Question: I want to make a horizontal bar chart in a web-page using php,mysql,javascript,css,html and 'wamp server',editor: 'Macromedia Dreamweaver',browser: 'Mozilla Firefox';
---
i want to read data(semister results) from table,and display data through bar chart like,

---
- 'exam'- ''sem_result'' contain following columns>> 'regno[Primary key], uid, reg_date, exam_date, sem, result;'
---
php code is::
'''
<?php
// Connect to server
$cn=mysql_connect("localhost", "root", "");
//Connect to Database
mysql_select_db("exam") or die(mysql_error());
//sql query
$sql="SELECT result FROM sem_result WHERE uid=11111";
//collect results
$result=mysql_query($sql,$cn);
//read data if found
$counter=0;
while($rd=mysql_fetch_array($result))
{
$sem_result[$counter]=$rd[0]; //save sem results into array
$counter=$counter+1;
}
//display
echo "<table>
<tr>
<td>sem1</td>
<td width='100px'>
<img src='img/menu_back.png' width='".$sem_result[0]."%' height='15px'/>
</td>
<td>".$sem_result[0]."%</td>
</tr>
<tr>
<td>sem2</td>
<td width='100px'>
<img src='img/menu_back.png' width='".$sem_result[1]."%' height='15px'/>
</td>
<td>".$sem_result[1]."</td>
</tr>
</table>";
//close database
mysql_close($cn);
?>
'''
---
if results are 78.95%,78.10% ,bar chart shows both result are equal, i.e 78%; image width become 78%,not 78.95% please help to fix this problem.
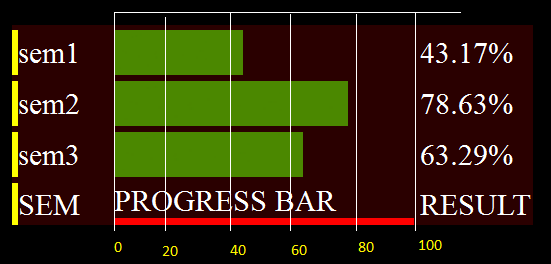
Answer: As @hakre already pointed out, you can't get any more precise than a single pixel or percentage, ie you can't have 78.5px or 78.5%... however, you still have some options without javascript. First, I'm not sure why you are using an image for the green bar, why not just pure html/css? Either way, here's my suggestion:
Get the total width of the bar graph, from 0 - 100, in pixels. Just by eyeballing the image you posted, I'm gonna call it 325px:
'''
$total_width = '325';
'''
Then, set each bar's width as such:
'''
$bar_width = round($total_width * ($sem_result[0] / 100));
'''
This way, a stored value of 78.10% will end up as 254px, and 78.95% will be 257px. It is still not the exact percentage, but it is closer. The longer the total width of your graph, the more precise you calculation will be.